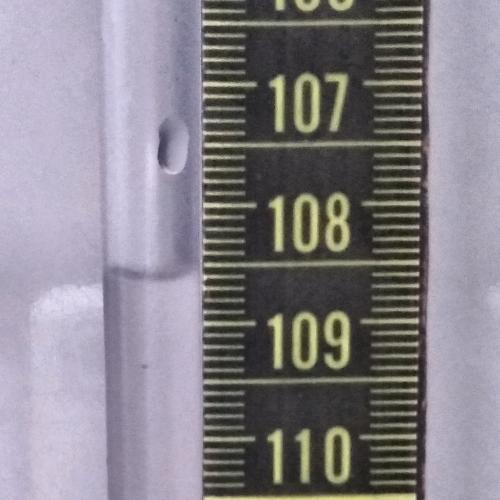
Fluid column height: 108.6 cm